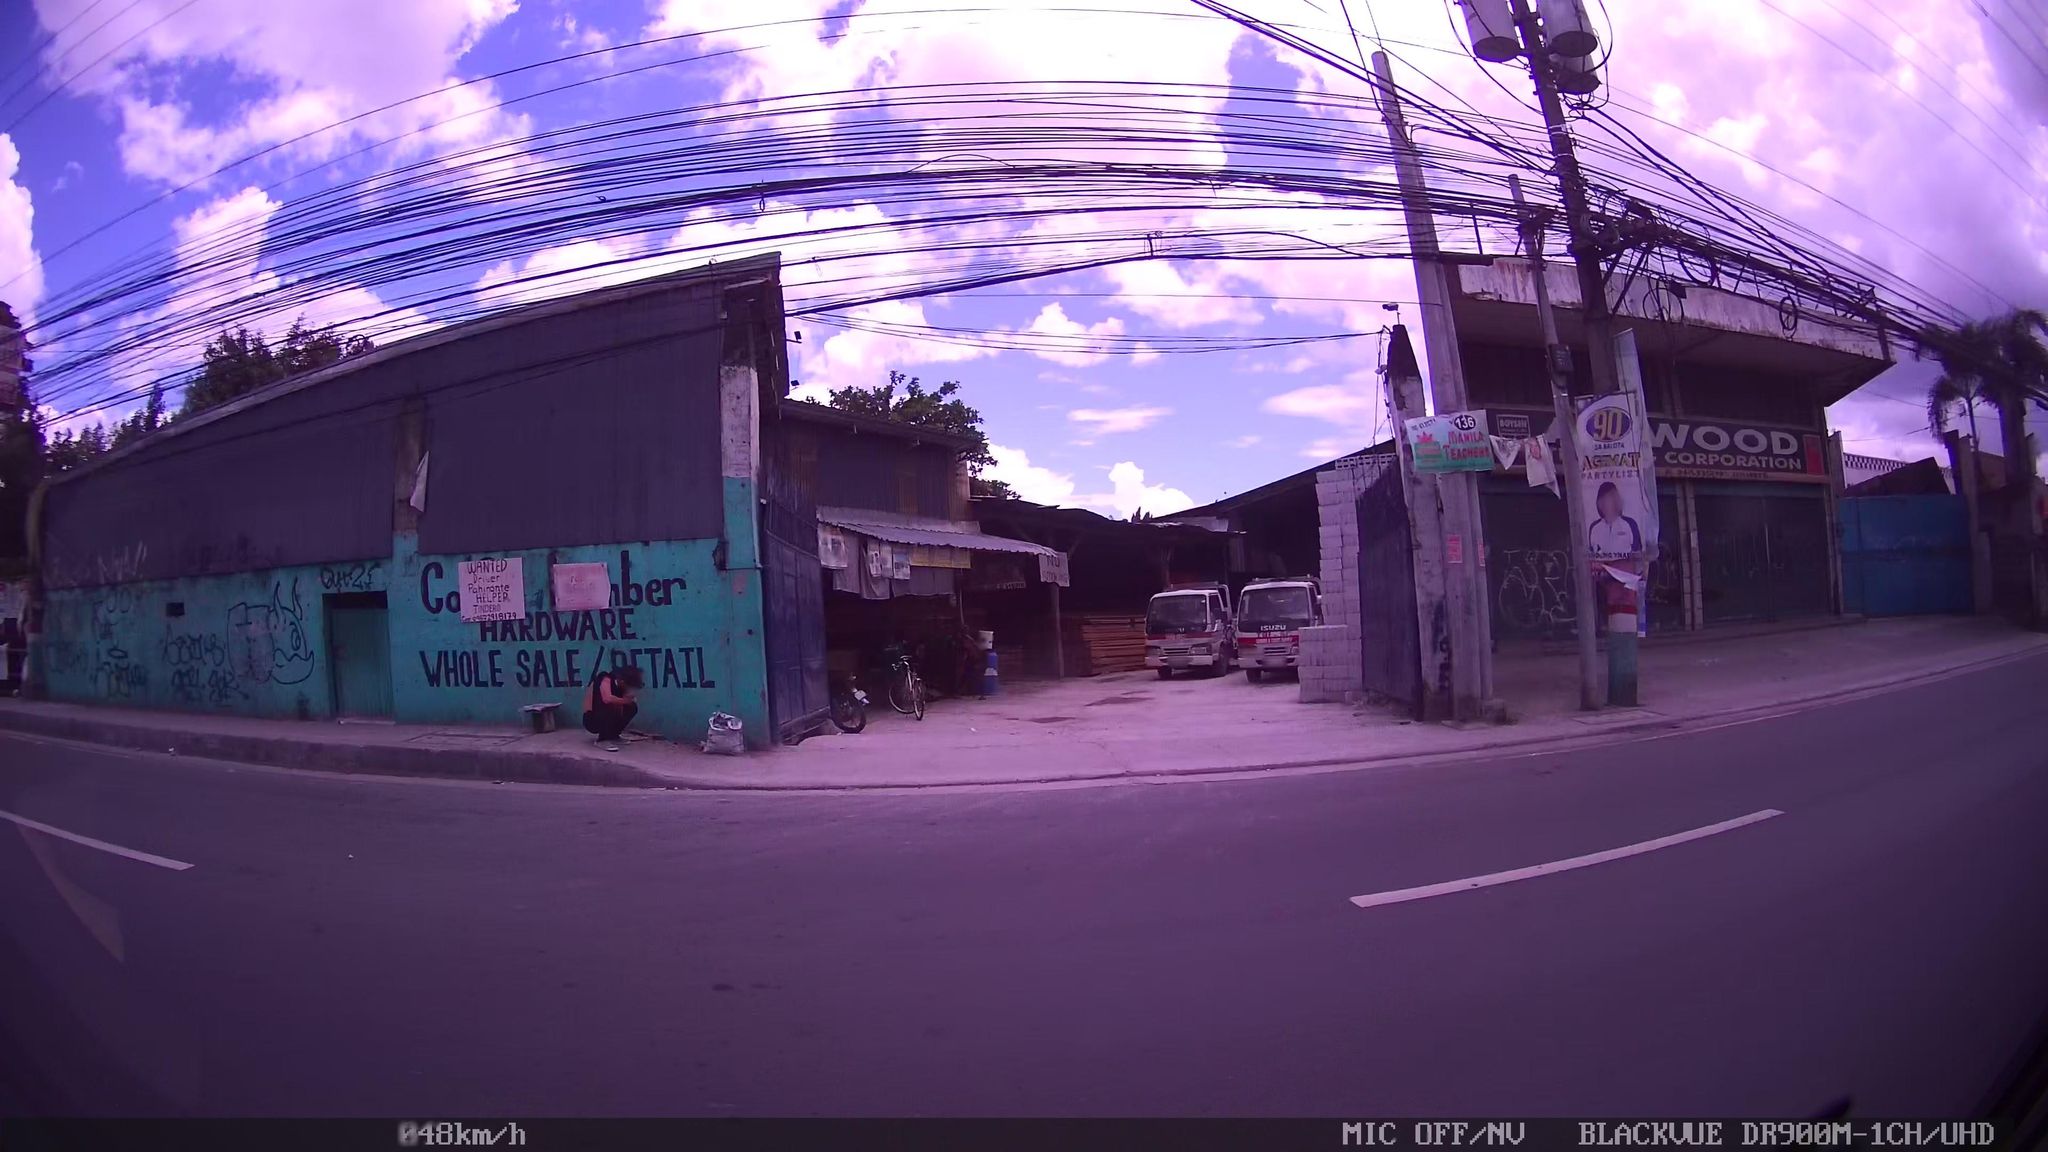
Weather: snowy
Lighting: day
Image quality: good
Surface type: cycling surface
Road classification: primary
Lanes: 3
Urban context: urban centre
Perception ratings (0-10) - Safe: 1.32, Lively: 2.61, Beautiful: 1.02, Boring: 2.21, Depressing: 8.03, Wealthy: 0.24